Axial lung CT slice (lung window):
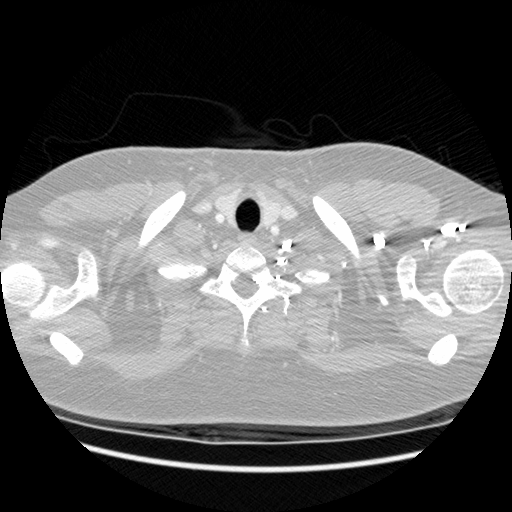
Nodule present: no